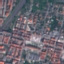
Label: Residential